Question: I'm using the JB DropDown Menu for Bootstrap module in Joomla.
I have the dropdown menu working however, when there is a photo. The menu shows under the image. ie.) blocking the Dropdown Menu. This currently happens in Chrome and Safari.
No relative or z-index on article/photo css
'''
#_break ul{
z-index:1000;
}
'''
---------- End Update One -----
'''
body.menu-events-and-activities article.post-45{
z-index: 2;
position: relative;
}
'''
'''
#_break ul{
z-index:1;
background-color: yellow;
}
'''

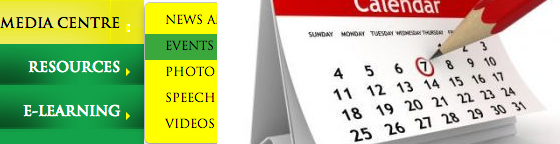
Answer: You have to try something higher to z-index like 1000.
Please try to add z-index to prior div than ul or the li to see if it get fixed.